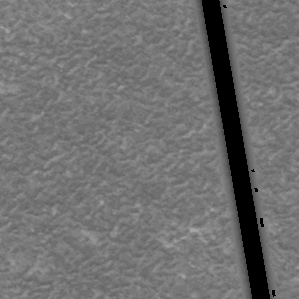
Label: frost